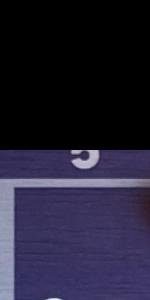
Label: Empty